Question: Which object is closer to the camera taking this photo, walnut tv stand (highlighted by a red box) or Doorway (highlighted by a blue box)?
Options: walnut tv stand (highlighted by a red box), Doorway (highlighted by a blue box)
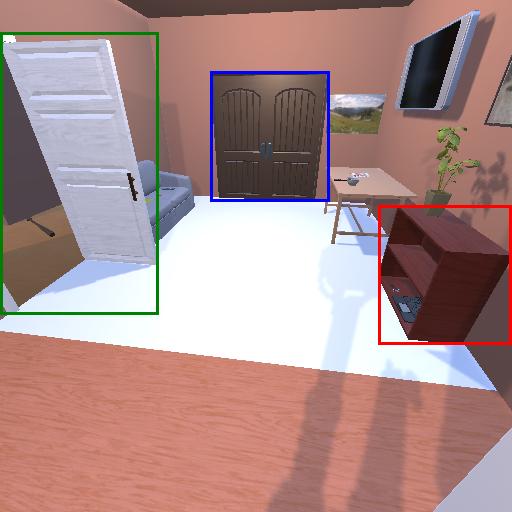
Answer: walnut tv stand (highlighted by a red box)